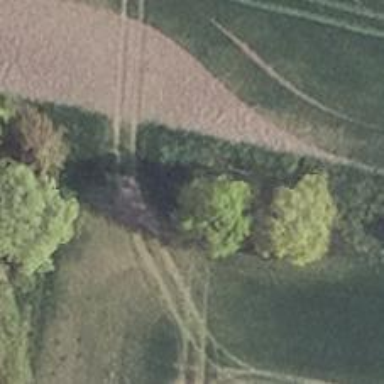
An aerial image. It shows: Row of deciduous broadleaved trees.